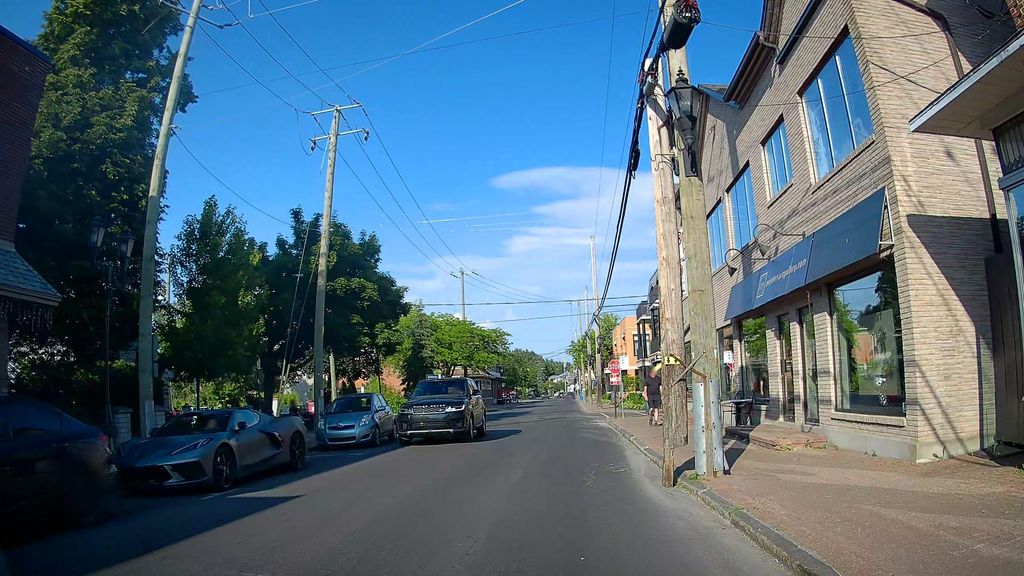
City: montreal